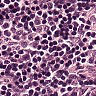
Metastatic tissue present: no